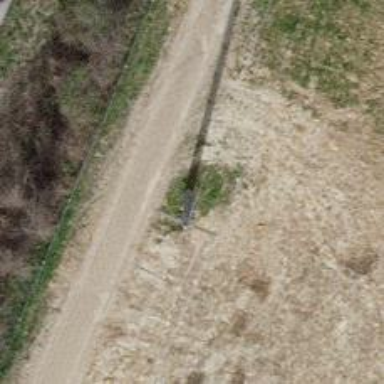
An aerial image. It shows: Concrete power pole.